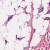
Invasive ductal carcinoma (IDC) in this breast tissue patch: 0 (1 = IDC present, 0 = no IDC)